Question: I want to let a group box control the background color for a radio button, but the radio button is not transparent. Themes are enabled and I have parentbackground set to true for the radiobutton.
This is what I get:

I'd like to have the blue gradient show through the radiobutton and not use any color for the background of the radiobutton.
I'm calling this method, drawing on the group box with GDI+:
'''
procedure TMyRadio.PaintBackground(AParentColor : TColor; Graphics: IGPGraphics);
var
ExpandedRect : TGPRect;
Path : IGPGraphicsPath;
GradientBrush : IGPPathGradientBrush;
SurroundColors : array[0..0] of TGPColor;
begin
ExpandedRect := TGPRect.Create(ExpandBorder(BoundsRect, 10));
Path := TGPGraphicsPath.Create;
Path.AddRectangle(ExpandedRect);
GradientBrush := TGPPathGradientBrush.Create(Path);
GradientBrush.CenterColor := TGPColor.Create(255,
GetRValue(ColorToRGB(BackgroundColor)),
GetGValue(ColorToRGB(BackgroundColor)),
GetBValue(ColorToRGB(BackgroundColor))
);
SurroundColors[0].Initialize(0,
GetRValue(ColorToRGB(AParentColor)),
GetGValue(ColorToRGB(AParentColor)),
GetBValue(ColorToRGB(AParentColor))
);
GradientBrush.SetSurroundColors(SurroundColors);
Graphics.FillRectangle(GradientBrush, ExpandedRect);
end;
'''
from the overridden paint function the group box that the radio button is in and it doesn't show through the radio button control. I'm not setting the color of the radiobutton anywhere else and I've checked to see that 'ParentBackground = true' when this is being ran.
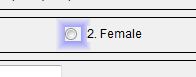
Answer: There's an inconsistency between the picture posted in the question, and the code and the description of the code (see my comment on the question). The background of the group box should be painted in the paint cycle of the group box. The below works (tested with XE2, the radio buttons are transparent):
'''
type
TMyGroupBox = class(TGroupBox)
protected
procedure Paint; override;
procedure PaintBackground(AParentColor : TColor; Graphics: IGPGraphics);
end;
..
procedure TMyGroupBox.Paint;
var
G: IGPGraphics;
begin
inherited;
G := TGPGraphics.Create(Canvas.Handle);
PaintBackground(clYellow, G);
end;
procedure TMyGroupBox.PaintBackground(AParentColor: TColor; Graphics: IGPGraphics);
var
..
begin
// Same as in the question. Of course the rectangle should be calculated
// based on the positions of radio button...
..
'''
---
The below is an example how this could be incorporated with styles (which I was wondering if it would be easy):
'''
uses
.., gdiplus;
type
TGroupBoxStyleHook = class(vcl.stdctrls.TGroupBoxStyleHook)
strict protected
procedure PaintBackground(Canvas: TCanvas); override;
end;
TGroupBox = class(vcl.stdctrls.TGroupBox)
private
FButtonSize: Integer;
FGradientMargin: Integer;
function GetButtonSize: Integer;
protected
procedure Paint; override;
procedure PaintBackground(AParentColor: TColor; Graphics: IGPGraphics);
procedure CMWininichange(var Message: TMessage); message CM_WININICHANGE;
property ButtonSize: Integer read GetButtonSize;
public
constructor Create(AOwner: TComponent); override;
published
property GradientMargin: Integer
read FGradientMargin write FGradientMargin default 10;
end;
TForm1 = class(TForm)
GroupBox1: TGroupBox;
RadioButton1: TRadioButton;
RadioButton2: TRadioButton;
Button1: TButton;
end;
var
Form1: TForm1;
implementation
uses
themes, uxtheme;
{$R *.dfm}
{ TGroupBoxStyleHook }
procedure TGroupBoxStyleHook.PaintBackground(Canvas: TCanvas);
var
G: IGPGraphics;
begin
inherited;
G := TGPGraphics.Create(Canvas.Handle);
(Control as TGroupBox).PaintBackground(clYellow, G);
end;
{ TGroupBox }
constructor TGroupBox.Create(AOwner: TComponent);
begin
inherited;
FGradientMargin := 10;
TCustomStyleEngine.RegisterStyleHook(TCustomGroupBox, TGroupBoxStyleHook);
end;
procedure TGroupBox.CMWininichange(var Message: TMessage);
begin
FButtonSize := 0;
inherited;
end;
function TGroupBox.GetButtonSize: Integer;
var
Size: TSize;
begin
Result := FButtonSize;
if StyleServices.Enabled and (Result = 0) then begin
TStyleManager.SystemStyle.GetElementSize(0,
TStyleManager.SystemStyle.GetElementDetails(tbRadioButtonCheckedNormal),
TRect.Empty, esActual, Size);
FButtonSize := Size.cx;
Result := FButtonSize;
end;
end;
procedure TGroupBox.PaintBackground(AParentColor: TColor; Graphics: IGPGraphics);
const
BackGroundColor = clBlue;
var
R: TRect;
i: Integer;
ExpandedRect : TGPRect;
Path : IGPGraphicsPath;
GradientBrush : IGPPathGradientBrush;
SurroundColors : array[0..0] of TGPColor;
begin
for i := 0 to ControlCount - 1 do begin
if Controls[i] is TRadioButton then begin
// Don't know what ExpandBorder is.
// ExpandedRect := TGPRect.Create(ExpandBorder(BoundsRect, 10));
R := Controls[i].BoundsRect;
R.Inflate(GradientMargin, GradientMargin);
R.Right := R.Left + 2 * GradientMargin + ButtonSize;
ExpandedRect := TGPRect.Create(R);
Path := TGPGraphicsPath.Create;
Path.AddRectangle(ExpandedRect);
GradientBrush := TGPPathGradientBrush.Create(Path);
GradientBrush.CenterColor := TGPColor.Create(255,
GetRValue(ColorToRGB(BackgroundColor)),
GetGValue(ColorToRGB(BackgroundColor)),
GetBValue(ColorToRGB(BackgroundColor))
);
SurroundColors[0].Initialize(0,
GetRValue(ColorToRGB(AParentColor)),
GetGValue(ColorToRGB(AParentColor)),
GetBValue(ColorToRGB(AParentColor))
);
GradientBrush.SetSurroundColors(SurroundColors);
Graphics.FillRectangle(GradientBrush, ExpandedRect);
end;
end;
end;
procedure TGroupBox.Paint;
var
G: IGPGraphics;
begin
// 'Paint' is not called with styles other than the SystemStyle
inherited;
// Do not draw the background with no runtime themes (no default transparency)
if StyleServices.Enabled then begin
G := TGPGraphics.Create(Canvas.Handle);
PaintBackground(clRed, G); // I don't notice any effect of color passed here
end;
end;
'''
Looks like:Default